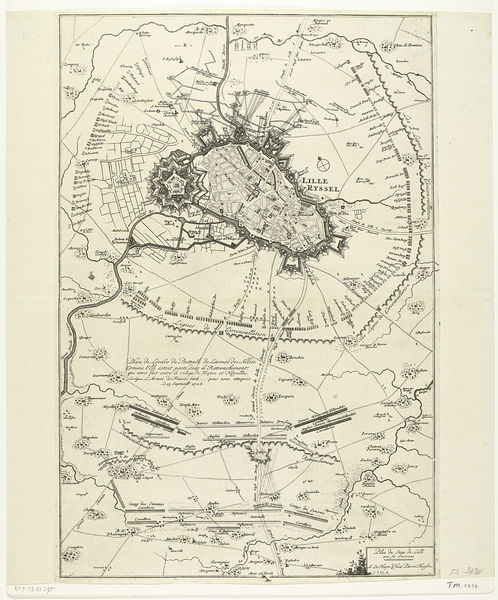
Titel: Plan van het beleg van Lille
Künstler: Pieter van (II) Call
Standort: Amsterdam
Institution: Rijksmuseum
Schlagwörter: zeichnung, insel, white, black, france, gray, grey, old, wall, navigation, karte, mountains, ocean, ship, water, island, village, america, river, path, road, drawing, paper, black and white, sketch, french, pen, writing, sail, sailor, letters, discovery, bridge, town, daten, city, plan, ink, walls, elevation, map, pencil, streets, circle, lines, war, book, land, train, sailing, page, star, north, help, latin, wheel, text, compass, chart, diagram, informationen, europe, blocks, tracks, settlement, atlas, roads, legend, parchment, idk, longitude, rivers, lille, new world, frontier, routes, navigate, ryssel, discover, 산, 벽, 강, 길, 영어, 지도, 논, 밭, 모래, citi, squematic, latitude